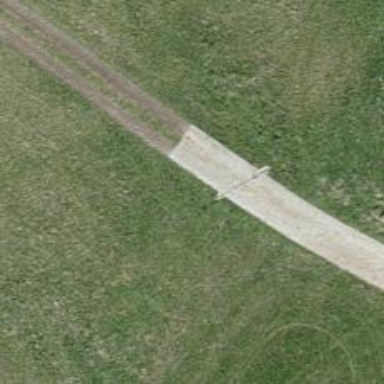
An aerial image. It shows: Well-maintained track road of grade 1.